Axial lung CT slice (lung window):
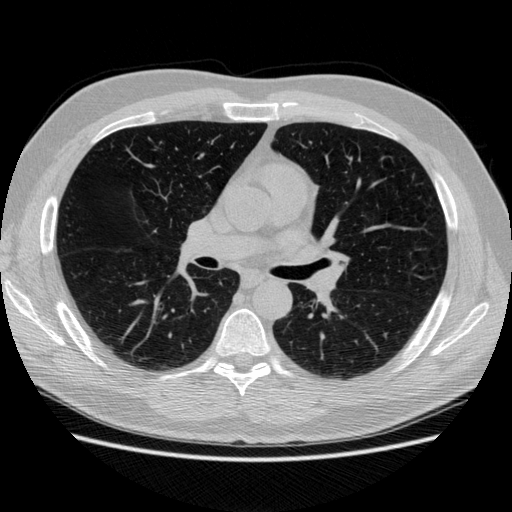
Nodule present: no